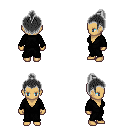
a pixel art fantasy rpg character, female body template, human, tanned skin, gray robe, red pants, gray short topknot hairstyle, four views (front, back, left, right), 2x2 character sprite sheet, small pixel art, hard edges, no anti-aliasing